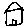
Label: house